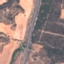
Land use / land cover: Highway